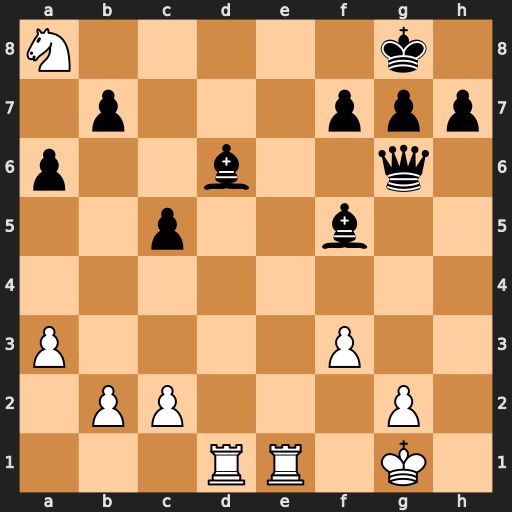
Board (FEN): N5k1/1p3ppp/p2b2q1/2p2b2/8/P4P2/1PP3P1/3RR1K1
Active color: w
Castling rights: -
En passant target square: -
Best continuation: Re8+ Bf8 Rdd8